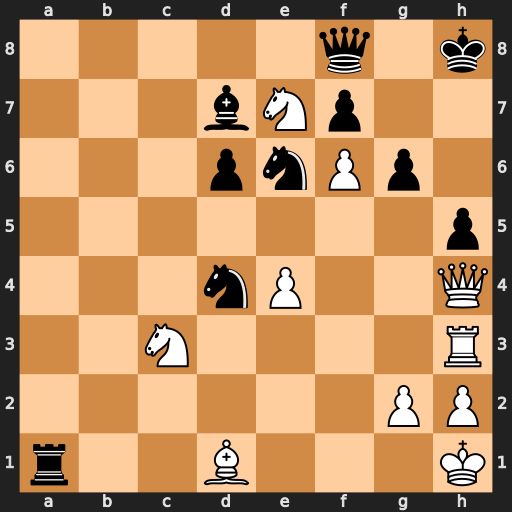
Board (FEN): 5q1k/3bNp2/3pnPp1/7p/3nP2Q/2N4R/6PP/r2B3K
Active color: w
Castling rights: -
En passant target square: -
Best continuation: Qxh5+ gxh5 Rxh5+ Qh6 Rxh6#